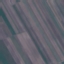
Land use / land cover class: AnnualCrop